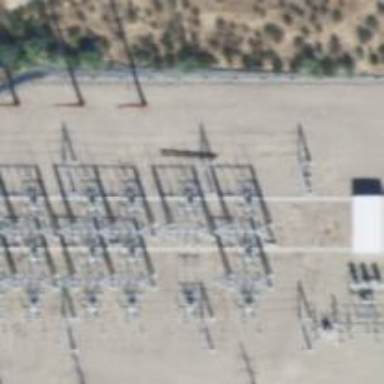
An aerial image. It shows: Switch used for power control.